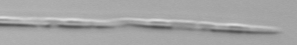
Label: Pseudo-nitzschia